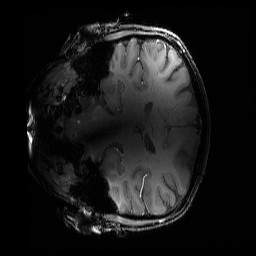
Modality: T1w
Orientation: coronal
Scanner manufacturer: siemens
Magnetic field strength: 6.98 T
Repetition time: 2.5 s
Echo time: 0.00429 s